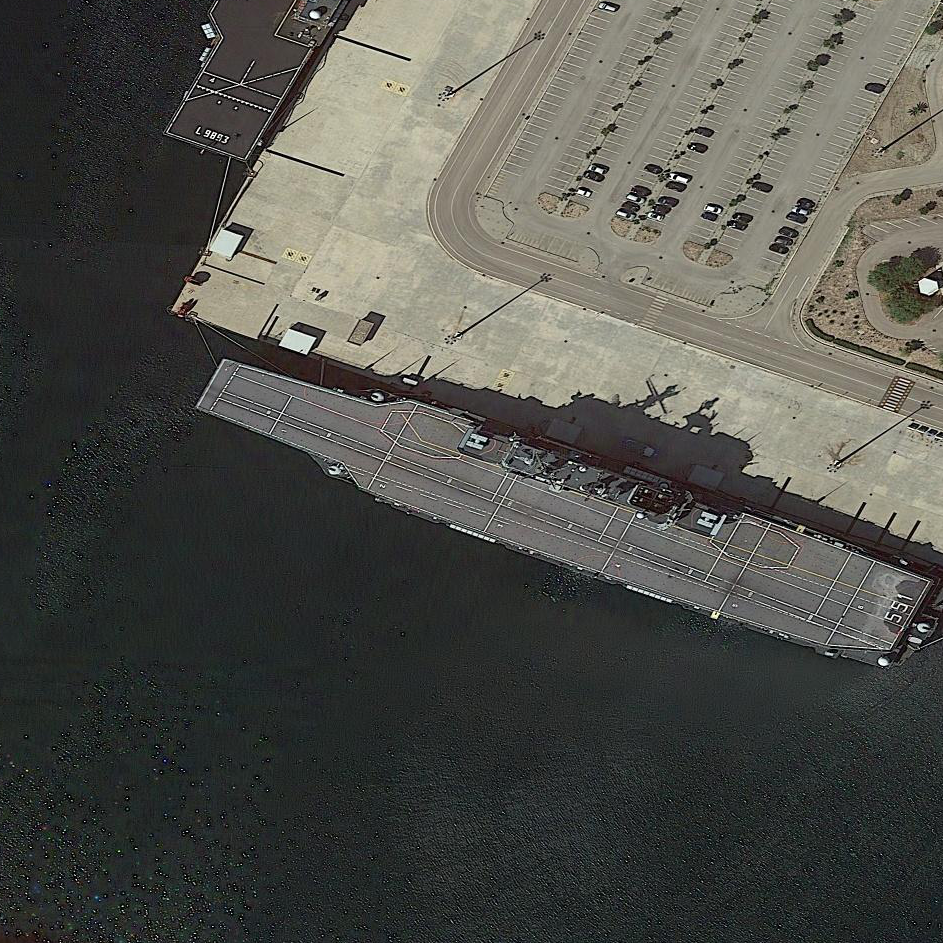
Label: aircraft_carrier